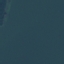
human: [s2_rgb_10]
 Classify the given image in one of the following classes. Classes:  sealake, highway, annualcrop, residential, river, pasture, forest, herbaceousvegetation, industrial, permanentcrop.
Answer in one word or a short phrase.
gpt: SeaLake